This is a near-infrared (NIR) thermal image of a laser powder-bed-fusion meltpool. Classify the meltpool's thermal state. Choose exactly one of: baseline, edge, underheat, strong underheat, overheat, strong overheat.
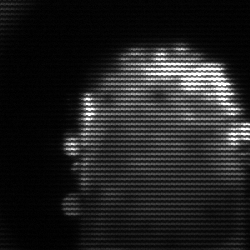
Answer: baseline